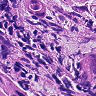
Metastatic tissue present: yes